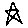
Label: star